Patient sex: M
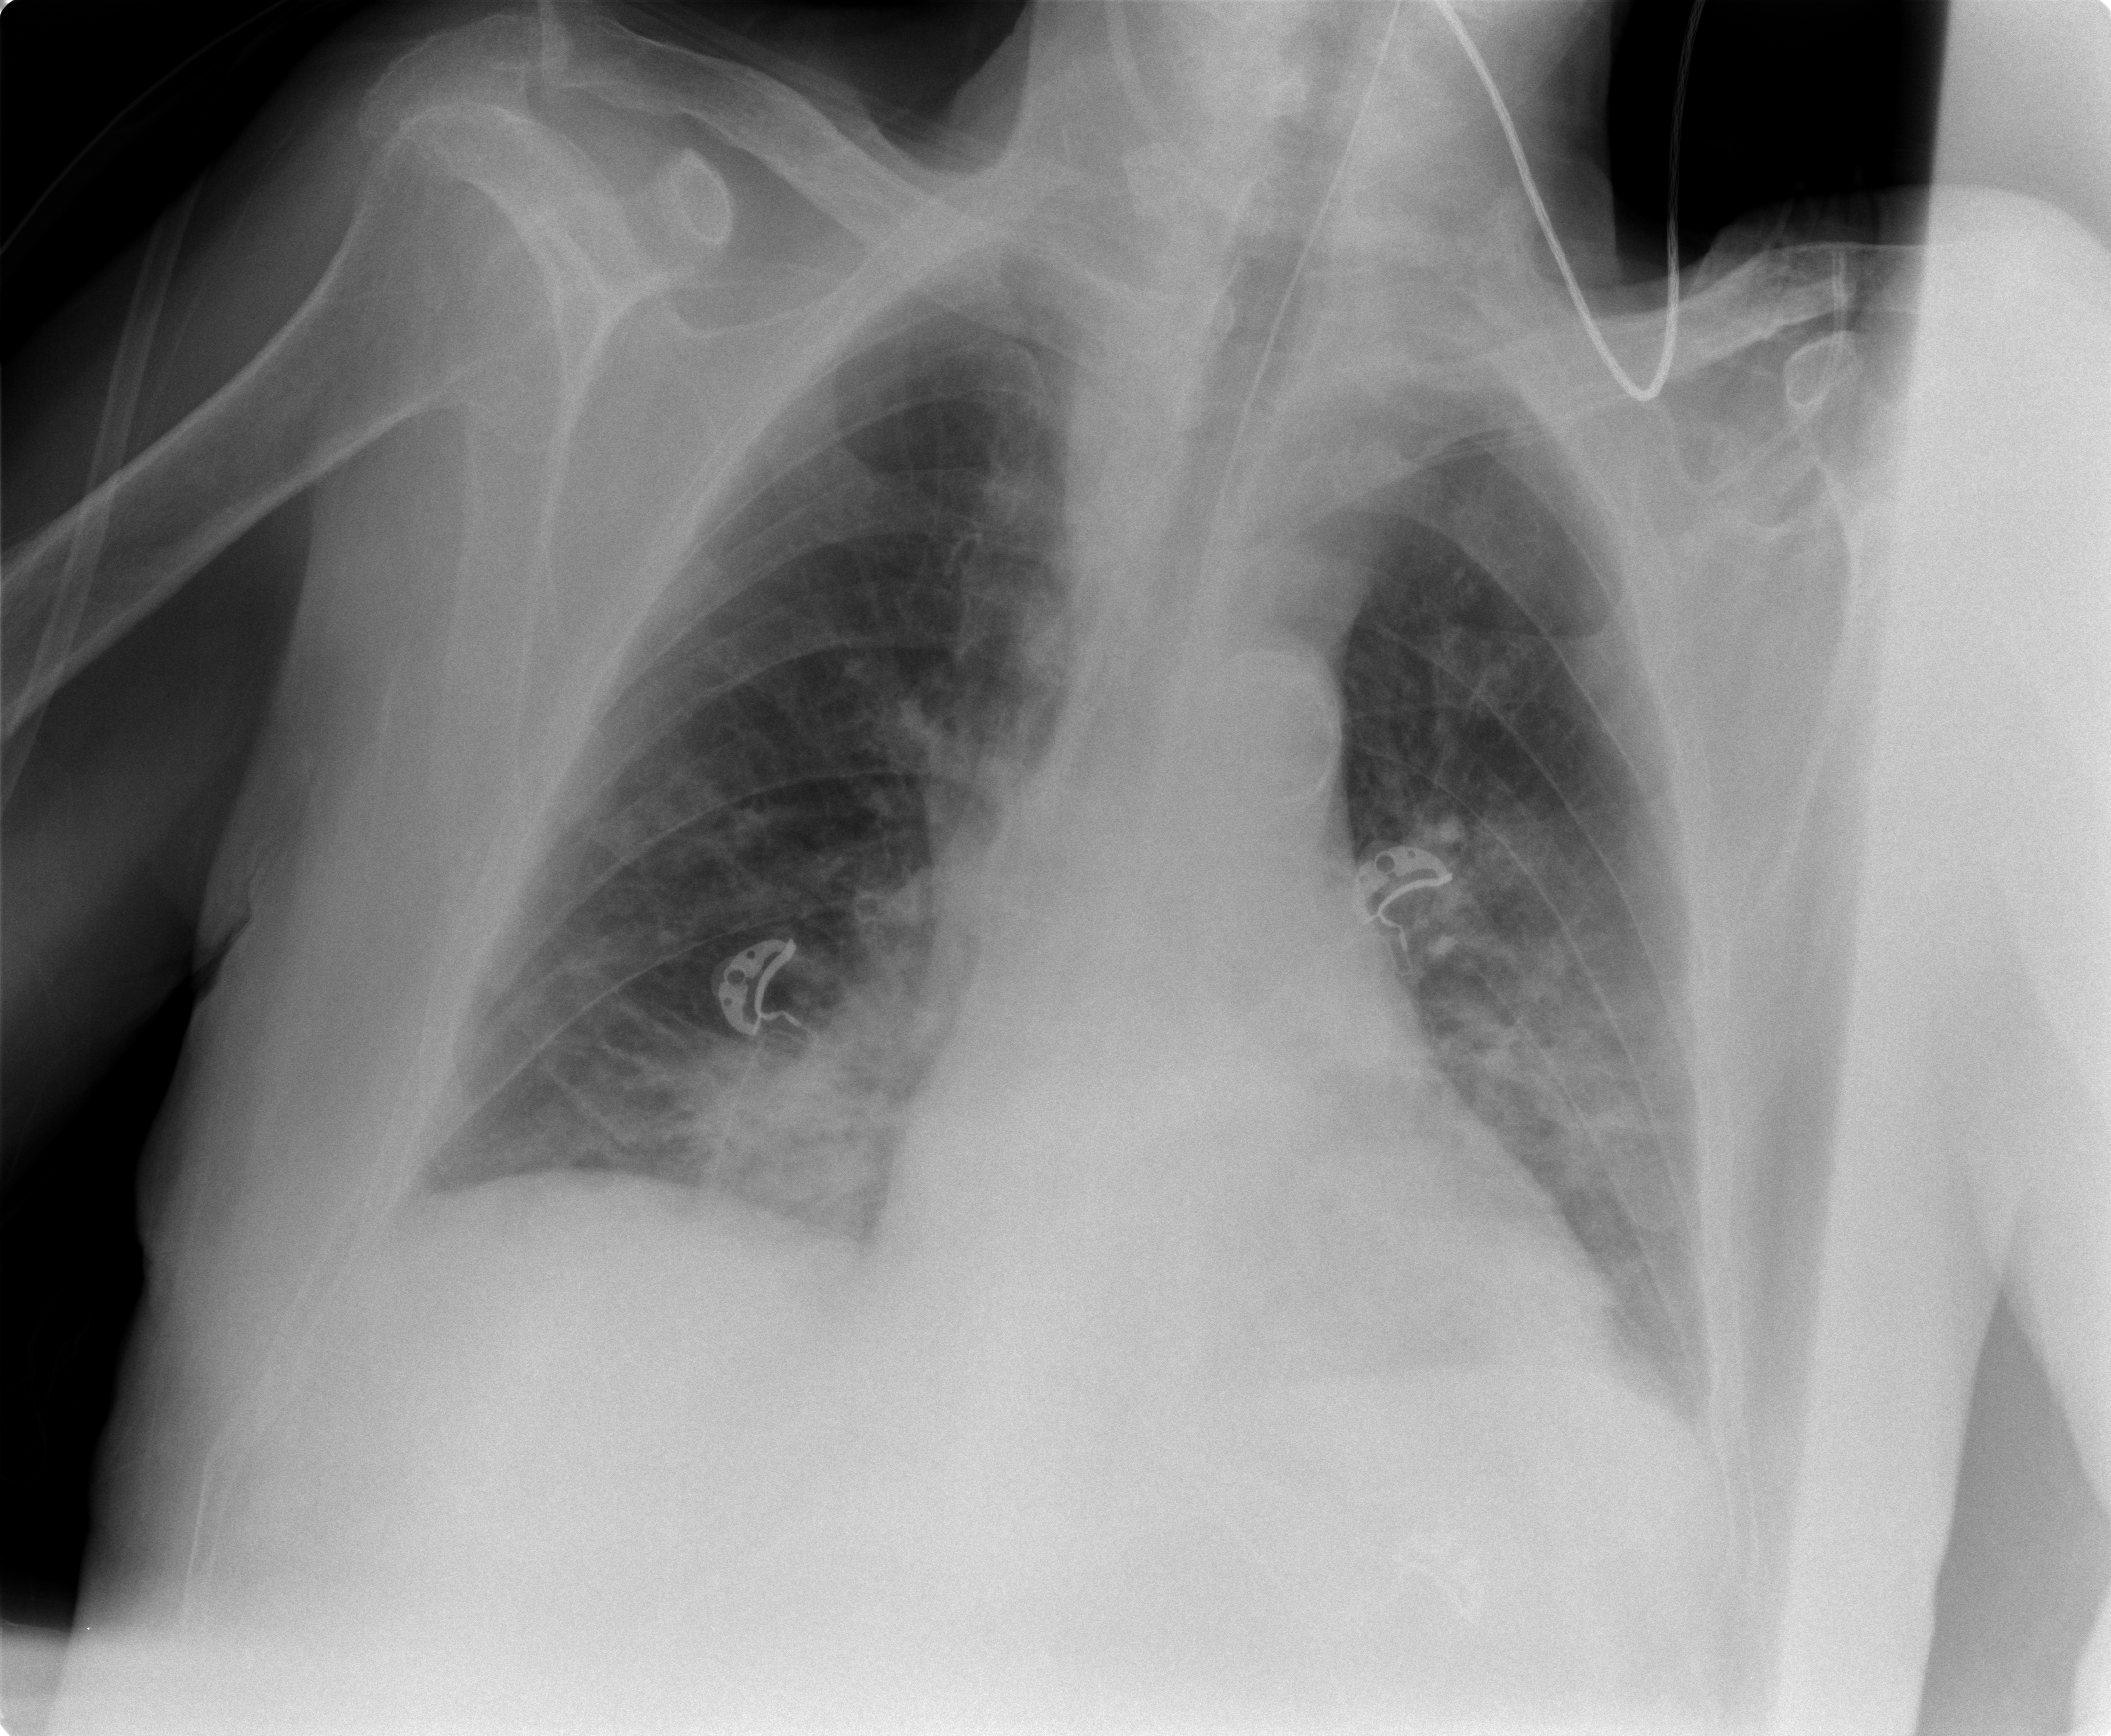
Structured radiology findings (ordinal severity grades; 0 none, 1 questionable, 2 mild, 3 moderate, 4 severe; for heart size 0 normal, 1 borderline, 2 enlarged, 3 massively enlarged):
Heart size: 1
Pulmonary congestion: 2
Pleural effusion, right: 1
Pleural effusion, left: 1
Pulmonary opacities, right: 2
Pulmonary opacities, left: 2
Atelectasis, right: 2
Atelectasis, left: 2